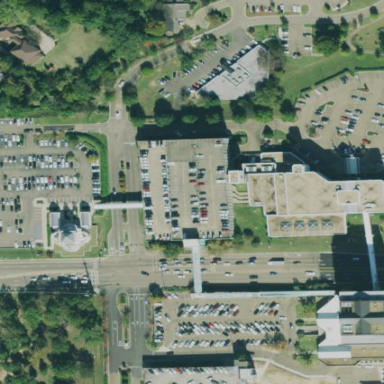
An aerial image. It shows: Multi-storey parking building.